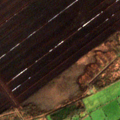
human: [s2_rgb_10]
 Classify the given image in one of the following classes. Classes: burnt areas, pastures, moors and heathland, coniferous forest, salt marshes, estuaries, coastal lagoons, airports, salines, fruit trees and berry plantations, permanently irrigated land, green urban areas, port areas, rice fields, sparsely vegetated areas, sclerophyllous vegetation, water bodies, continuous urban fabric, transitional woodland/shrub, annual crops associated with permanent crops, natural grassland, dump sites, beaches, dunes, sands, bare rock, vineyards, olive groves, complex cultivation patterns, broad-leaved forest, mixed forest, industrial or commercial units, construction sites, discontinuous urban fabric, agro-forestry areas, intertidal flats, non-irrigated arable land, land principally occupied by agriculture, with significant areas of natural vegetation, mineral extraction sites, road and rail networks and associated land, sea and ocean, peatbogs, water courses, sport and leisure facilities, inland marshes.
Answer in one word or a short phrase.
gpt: pastures, coniferous forest, transitional woodland/shrub, peatbogs